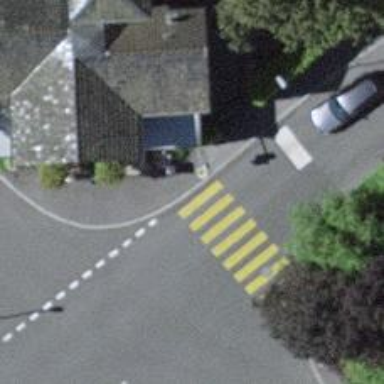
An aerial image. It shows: Kerb serving as barrier.